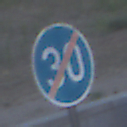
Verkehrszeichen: EndeMindestgeschwindigkeit
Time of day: SunriseSunset
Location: Outdoor (Urban)
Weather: Clear
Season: NotSpecified
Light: Natural